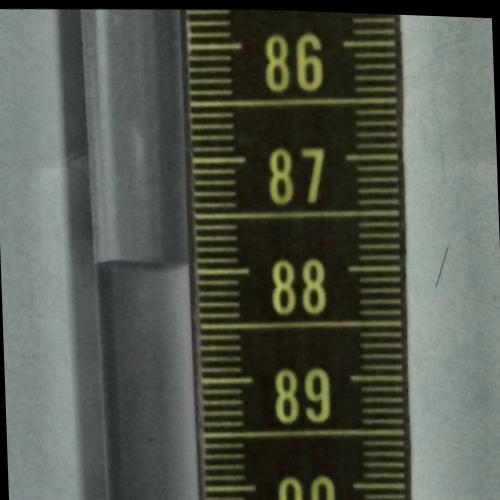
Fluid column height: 87.9 cm